Field crop: tomato
Growth stage: 1
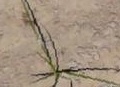
Species: cyperus